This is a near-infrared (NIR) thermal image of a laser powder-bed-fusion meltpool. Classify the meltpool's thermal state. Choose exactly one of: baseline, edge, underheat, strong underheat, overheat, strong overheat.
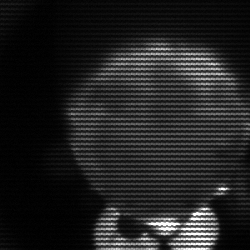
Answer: edge